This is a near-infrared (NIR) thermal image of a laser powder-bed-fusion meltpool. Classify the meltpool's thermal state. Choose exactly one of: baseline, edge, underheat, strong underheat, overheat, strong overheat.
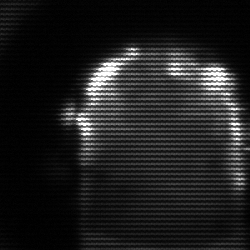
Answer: strong underheat